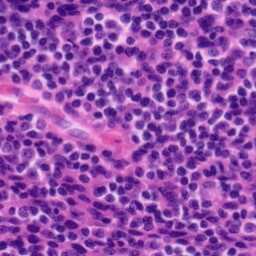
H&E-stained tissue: Tonsil